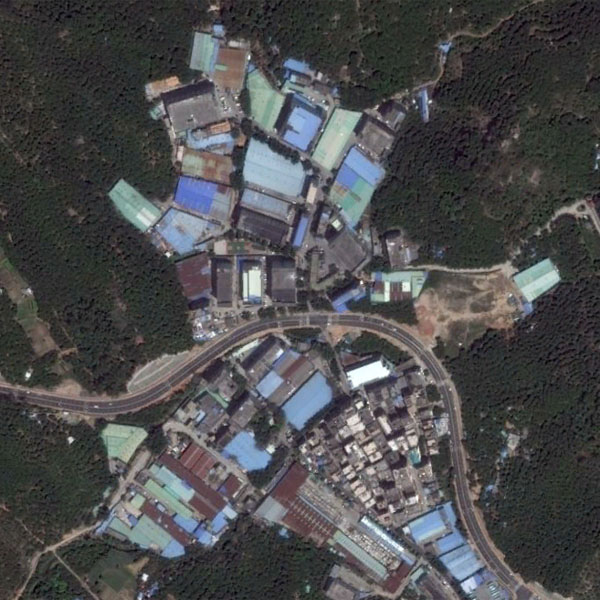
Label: Industrial